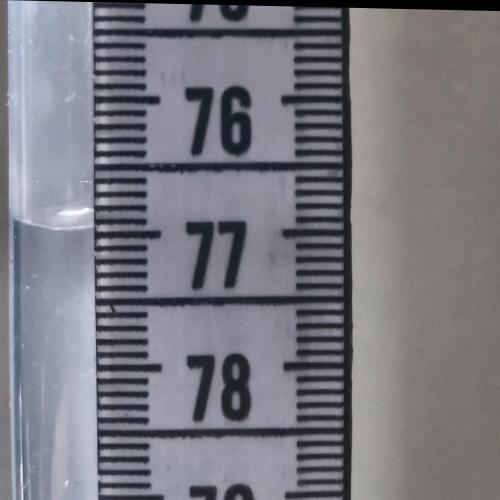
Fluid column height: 76.9 cm